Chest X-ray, AP view. Patient: 51 years old, sex M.
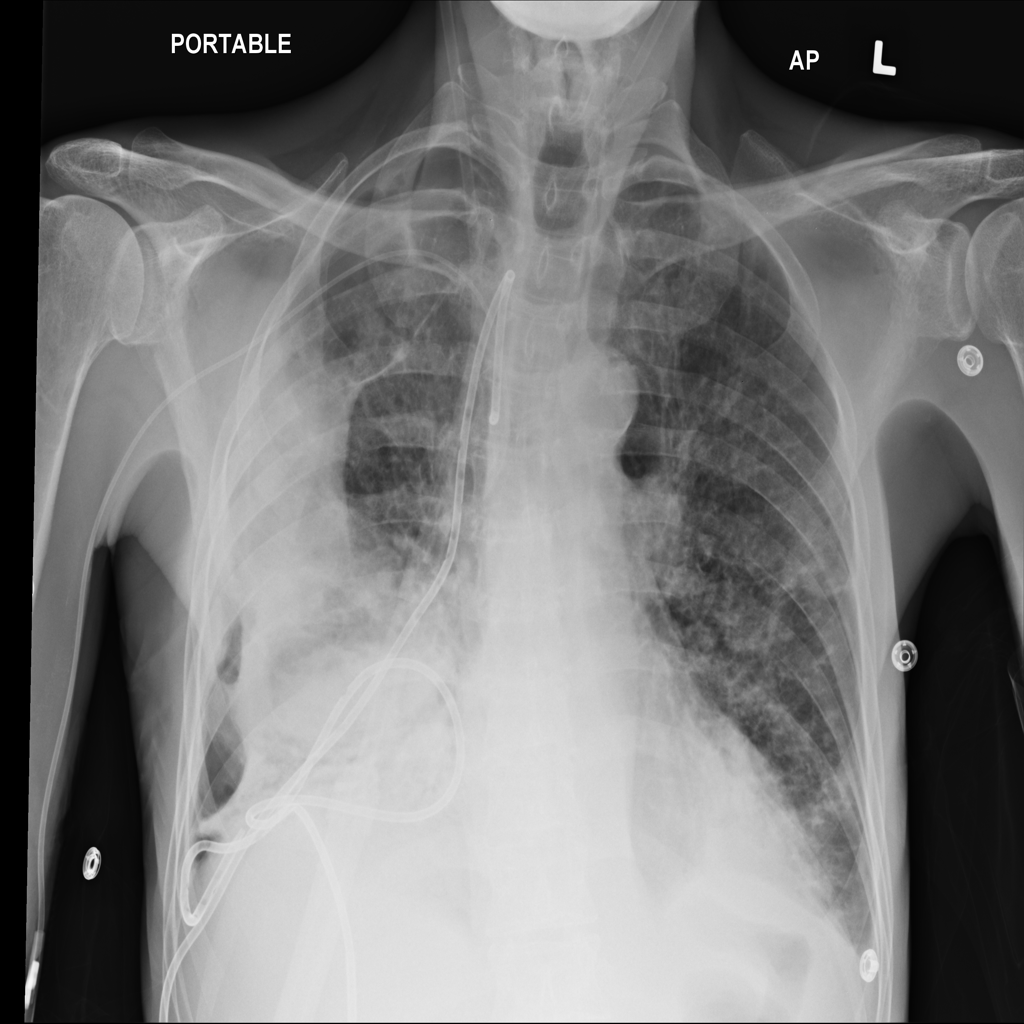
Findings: Effusion